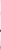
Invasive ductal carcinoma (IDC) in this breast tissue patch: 0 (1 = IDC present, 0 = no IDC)